RGB frame:
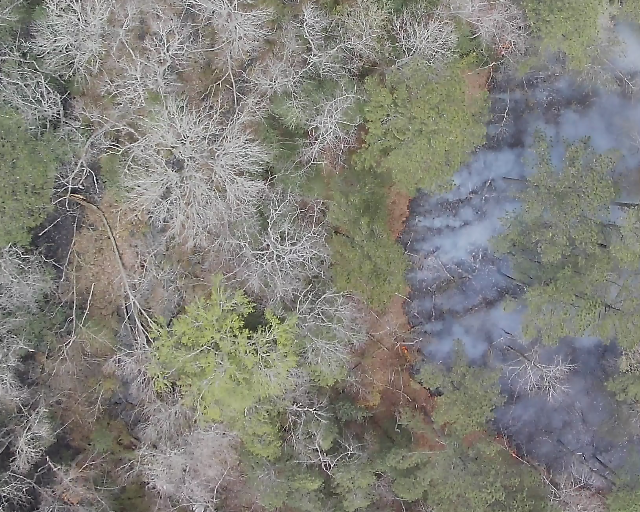
Thermal frame:
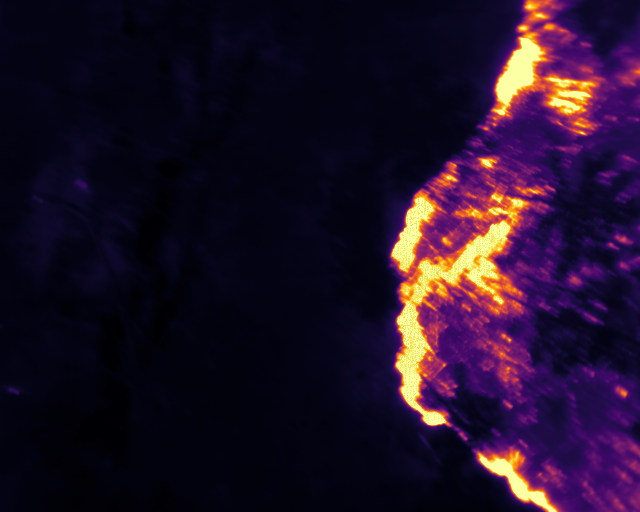
Captured: 2026-02-26 03:07:46
Pixels at or above 80 °C: 31955 (fraction of frame: 0.09752)